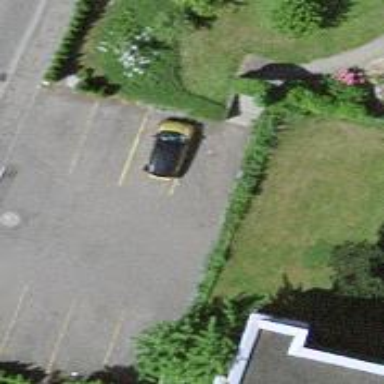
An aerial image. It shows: Parking entrance.